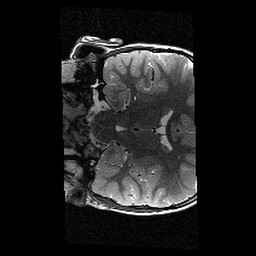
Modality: T2w
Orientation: coronal
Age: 9
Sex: female
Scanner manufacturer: siemens
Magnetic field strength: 3 T
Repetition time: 9.23 s
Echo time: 0.067 s